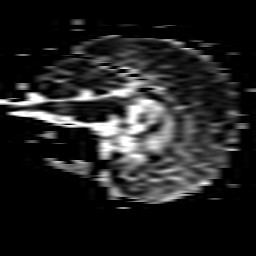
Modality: ADC
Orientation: sagittal
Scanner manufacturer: ge
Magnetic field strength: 1.5 T
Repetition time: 8 s
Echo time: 0.0975 s